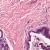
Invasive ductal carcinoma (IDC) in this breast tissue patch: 0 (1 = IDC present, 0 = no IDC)